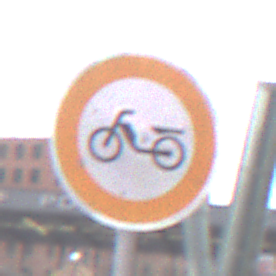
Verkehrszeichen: VerbotMofas
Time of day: MorningAfternoon
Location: Outdoor (Urban)
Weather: Overcast
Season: NotSpecified
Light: Natural